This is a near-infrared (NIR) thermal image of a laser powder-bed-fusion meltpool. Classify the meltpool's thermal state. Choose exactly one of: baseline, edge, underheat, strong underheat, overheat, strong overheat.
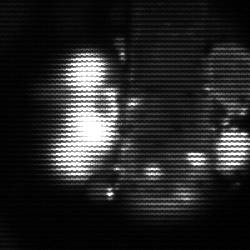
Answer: strong underheat